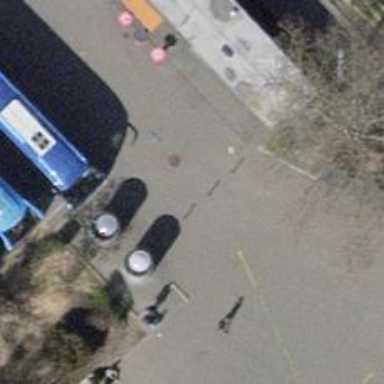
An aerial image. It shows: Bollard.